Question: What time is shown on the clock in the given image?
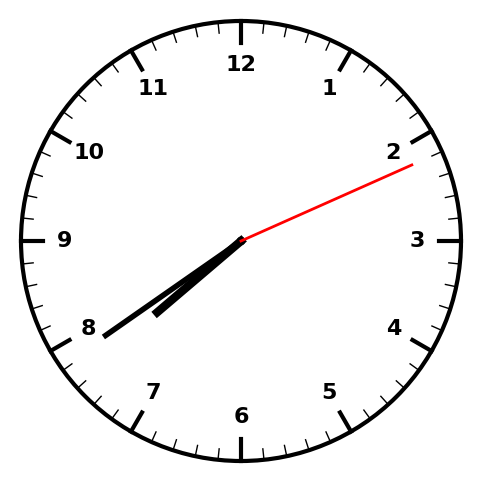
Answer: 07:39:11